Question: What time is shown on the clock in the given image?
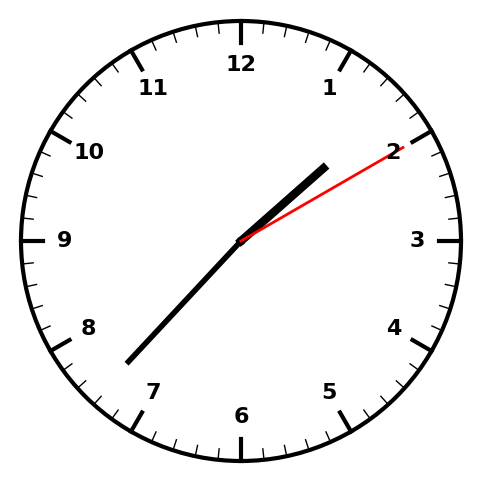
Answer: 01:37:10